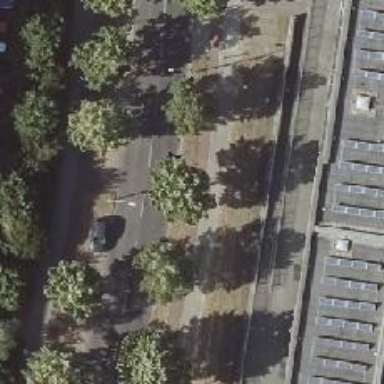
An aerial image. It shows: Row of broadleaved trees.